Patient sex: F
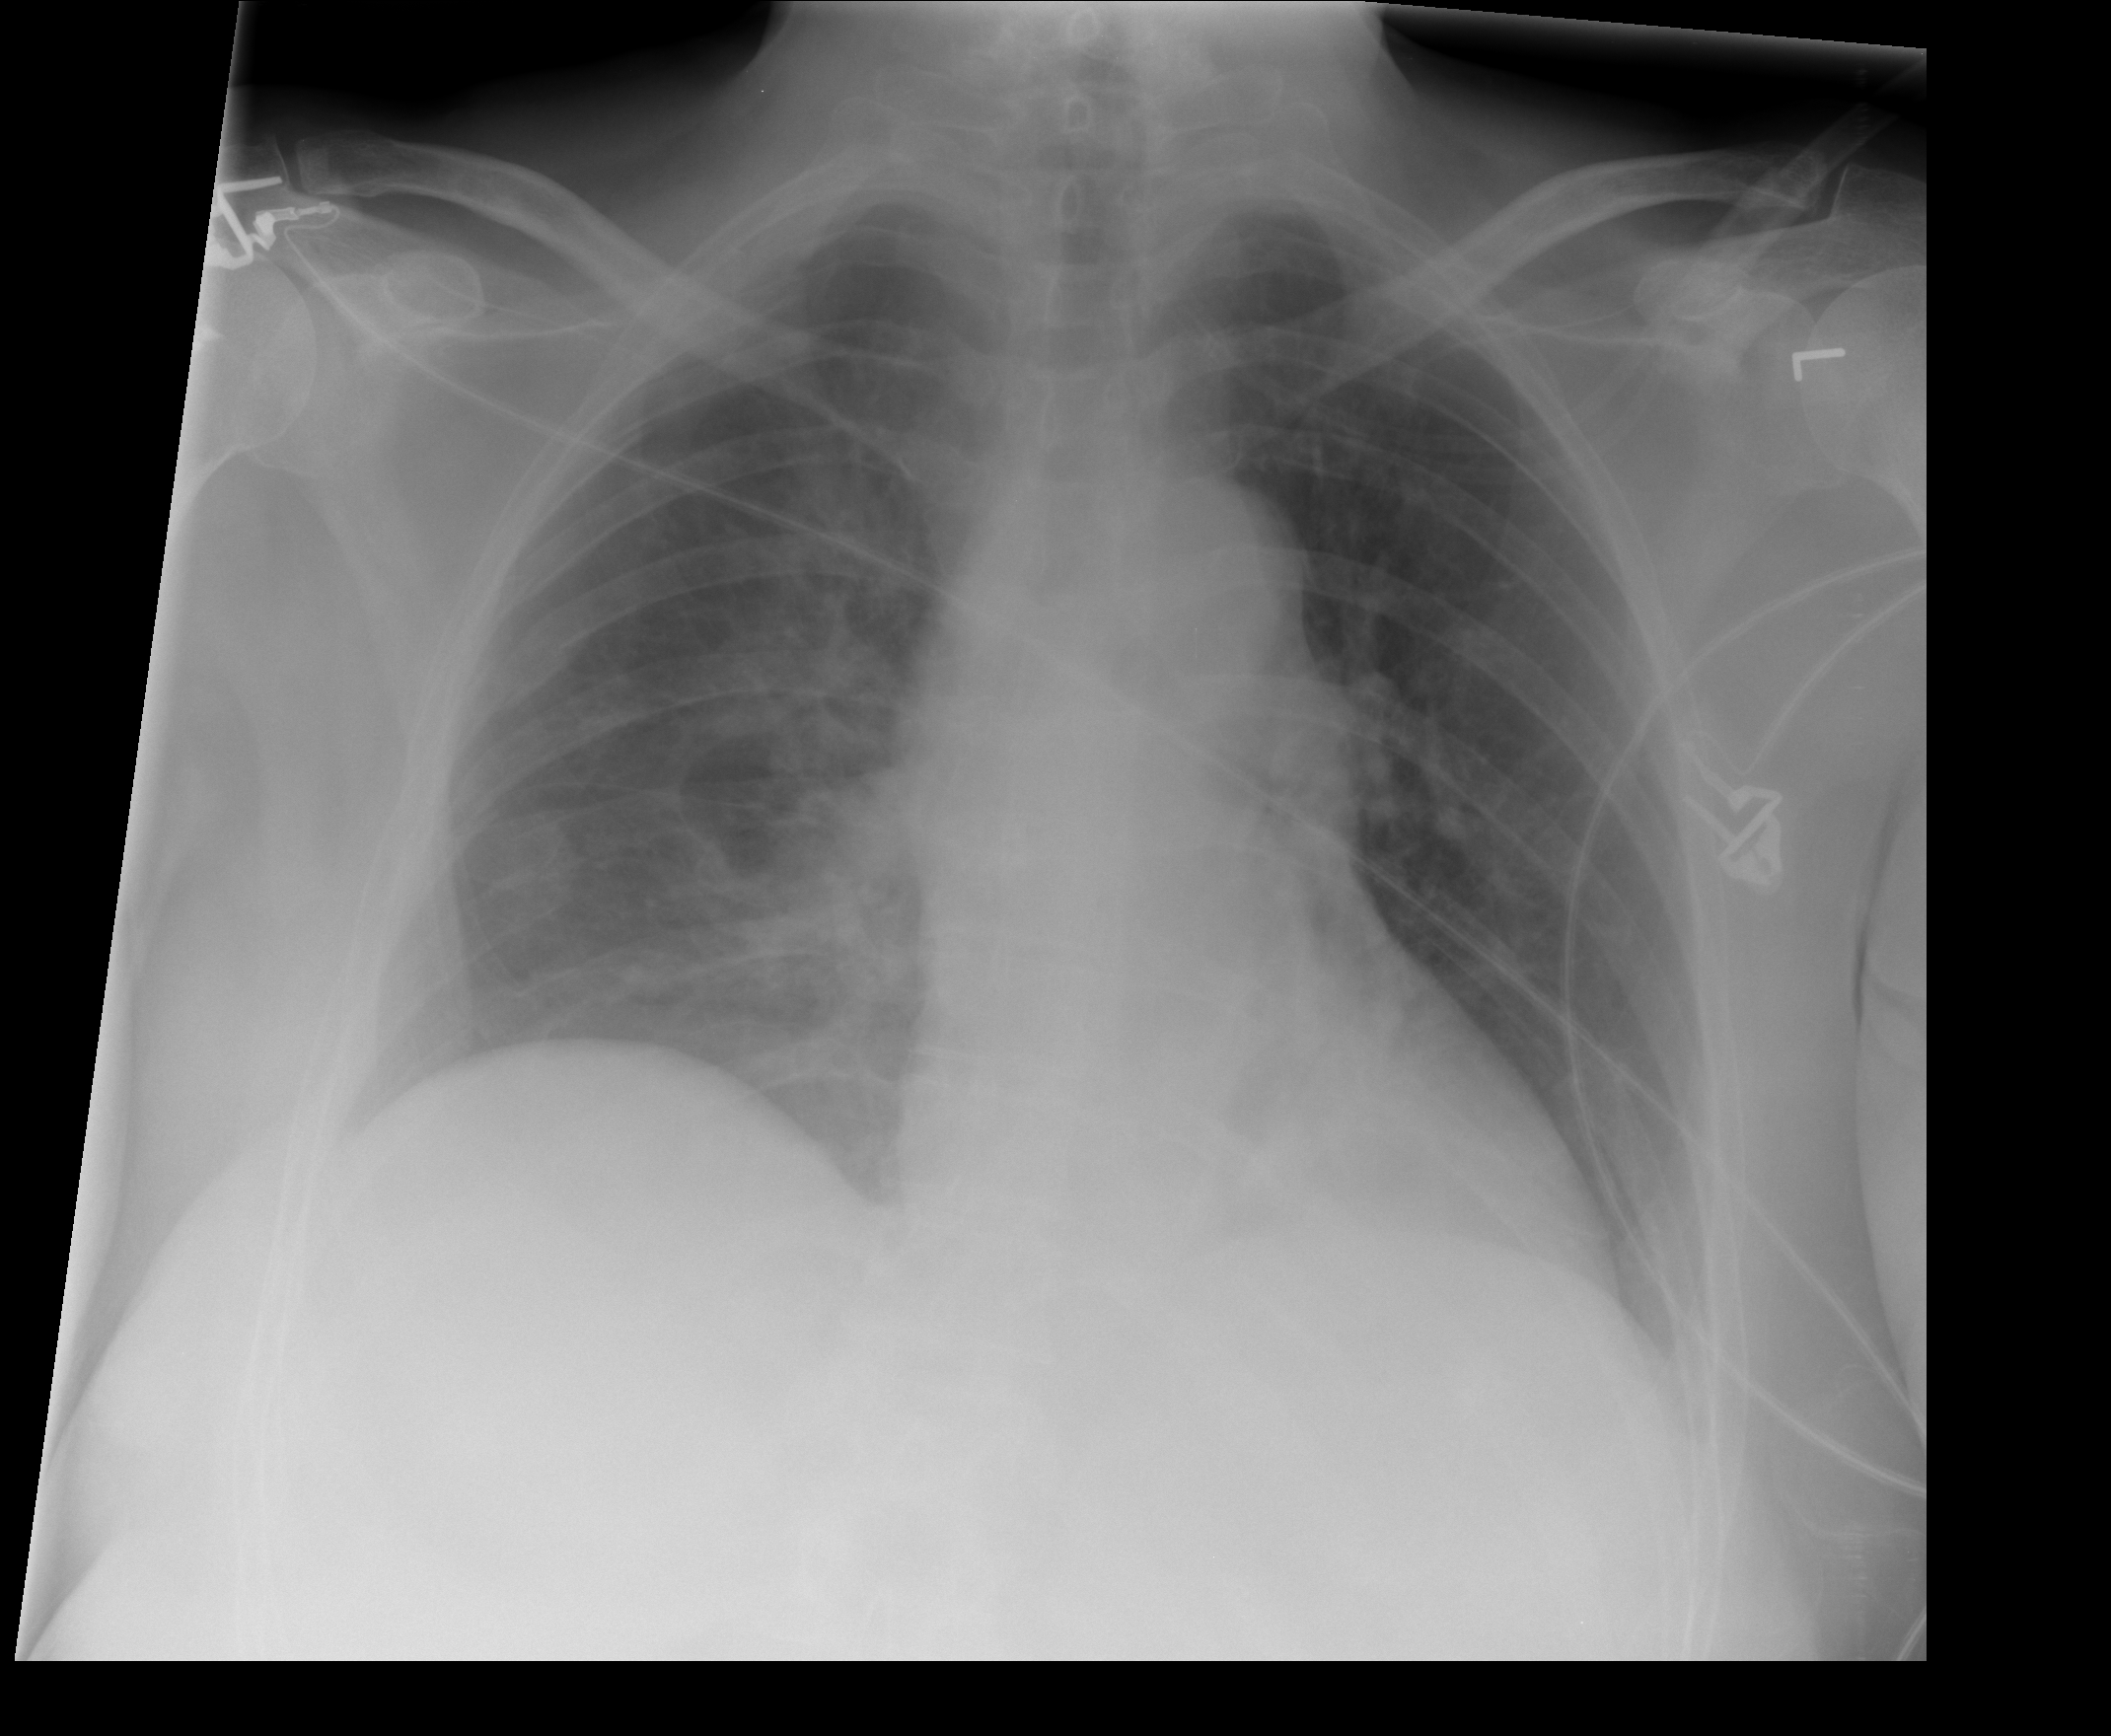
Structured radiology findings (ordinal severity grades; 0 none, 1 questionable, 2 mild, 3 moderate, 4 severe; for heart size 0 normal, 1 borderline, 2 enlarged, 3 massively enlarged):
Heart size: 0
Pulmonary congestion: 0
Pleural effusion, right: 0
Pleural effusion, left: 0
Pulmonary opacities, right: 0
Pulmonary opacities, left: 0
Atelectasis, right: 2
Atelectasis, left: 0